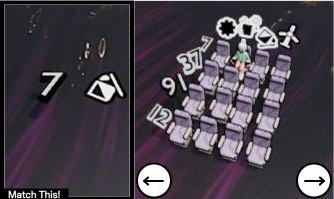
Task: seats
Answer: no